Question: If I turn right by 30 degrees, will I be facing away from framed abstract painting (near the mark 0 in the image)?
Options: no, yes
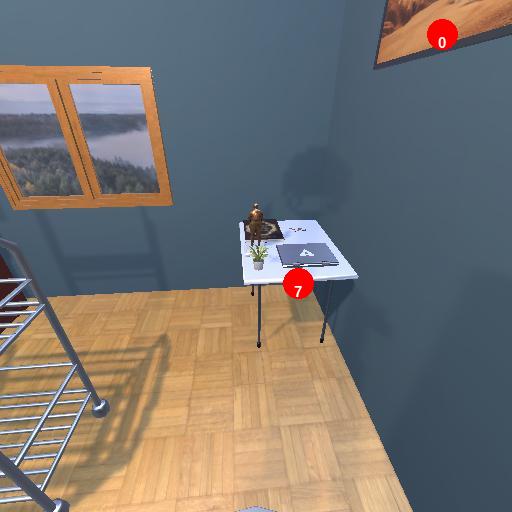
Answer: no